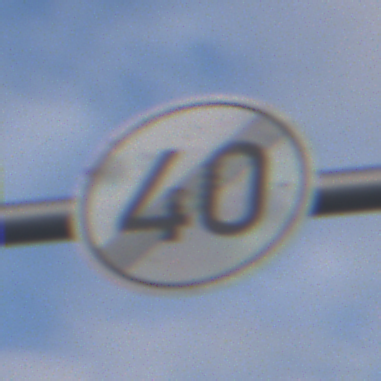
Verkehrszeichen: EndeGeschwindigkeit40
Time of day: SunriseSunset
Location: Outdoor (Suburban)
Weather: PartlyCloudy
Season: NotSpecified
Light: Natural